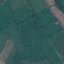
Land use / land cover class: Pasture